Field crop: maize
Growth stage: 2
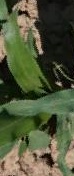
Species: maize